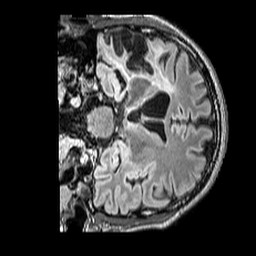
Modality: FLAIR
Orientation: coronal
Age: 43
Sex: male
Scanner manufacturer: siemens
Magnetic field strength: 3 T
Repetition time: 5 s
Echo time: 0.387 s